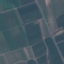
Land use / land cover: PermanentCrop